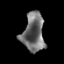
Tissue: prostate
Cell type: T cells
Senescence score: 0.3576
Nuclear area (px): 824
Mean DAPI intensity: 111.178